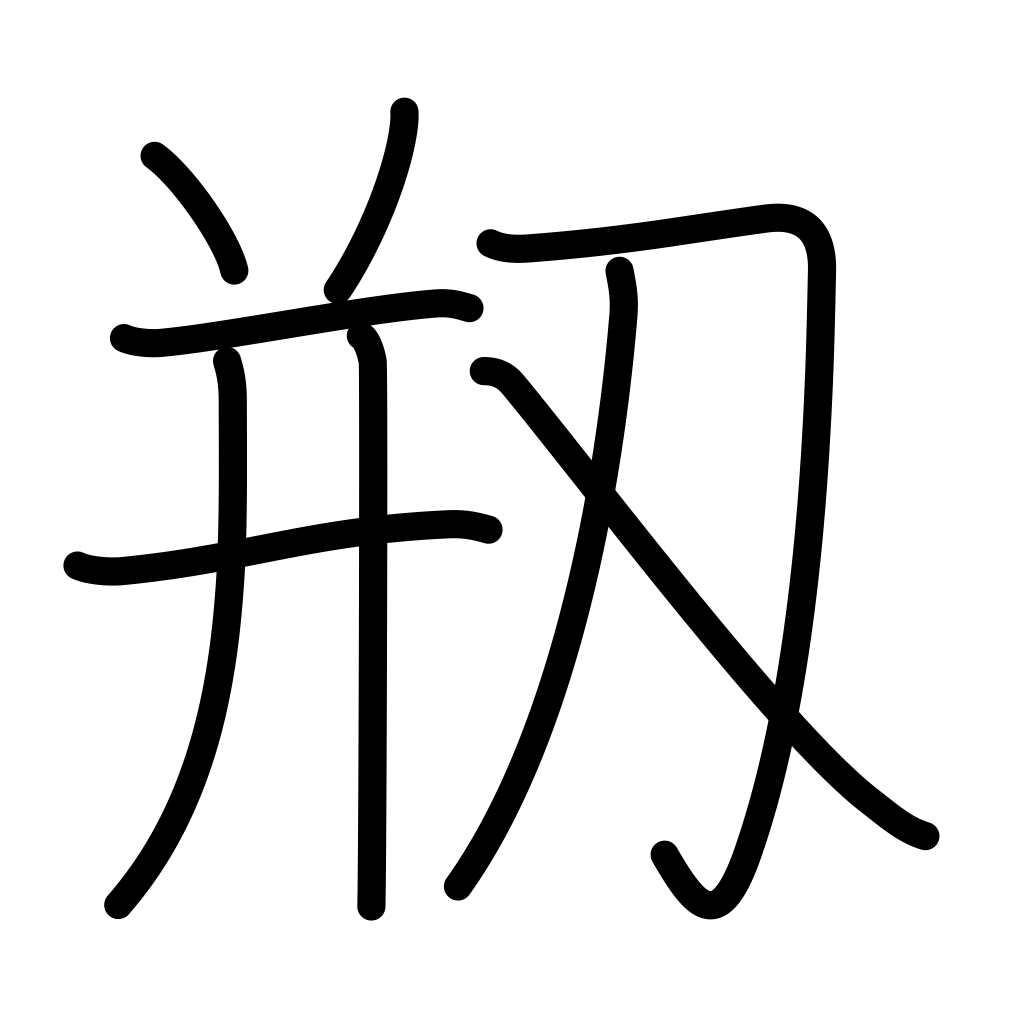
Meaning: begin, be damaged, break, fall